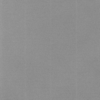
Label: dusty